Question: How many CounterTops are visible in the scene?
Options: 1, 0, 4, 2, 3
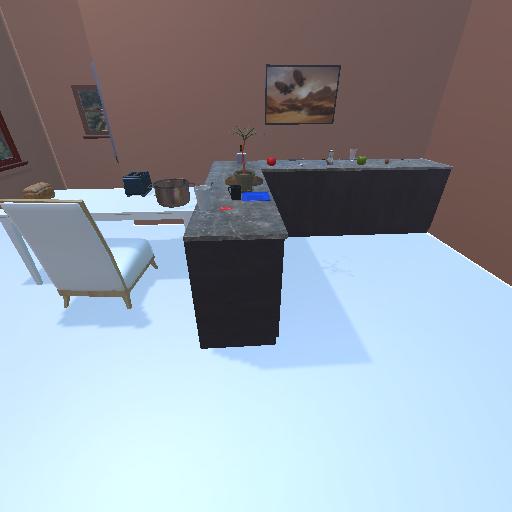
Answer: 1